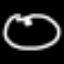
Label: clock